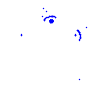
Particle: kaon